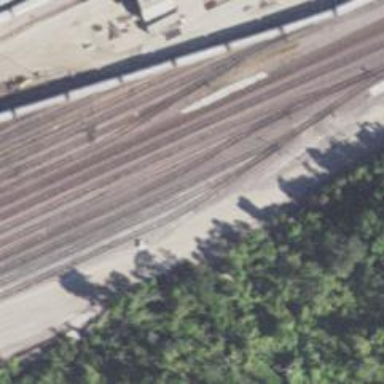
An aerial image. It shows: Railway siding with rails.